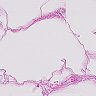
Metastatic tissue present: no